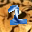
Label: 2